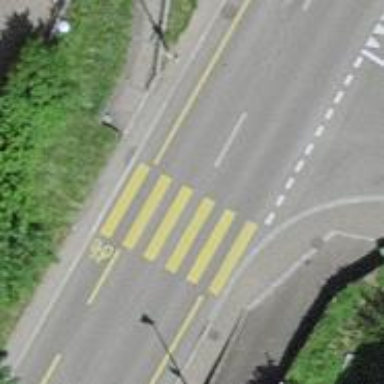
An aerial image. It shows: Uncontrolled zebra crossing with zebra markings.